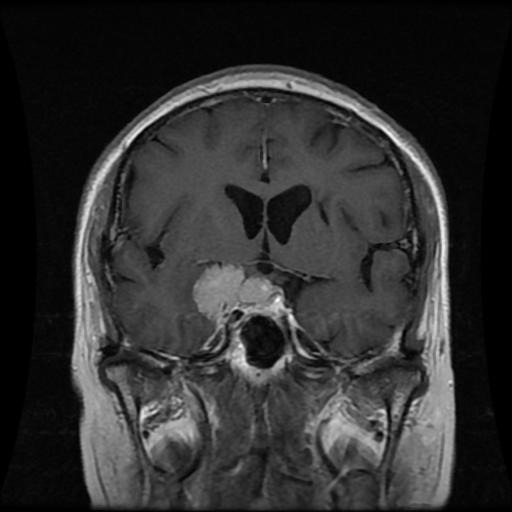
Label: meningioma